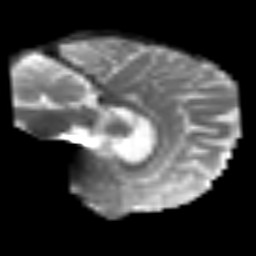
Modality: T2w
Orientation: sagittal
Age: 64
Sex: male
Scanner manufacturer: siemens
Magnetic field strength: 3 T
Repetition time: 3.2 s
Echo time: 0.081 s